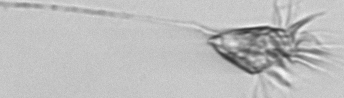
Label: Tontonia_appendiculariformis